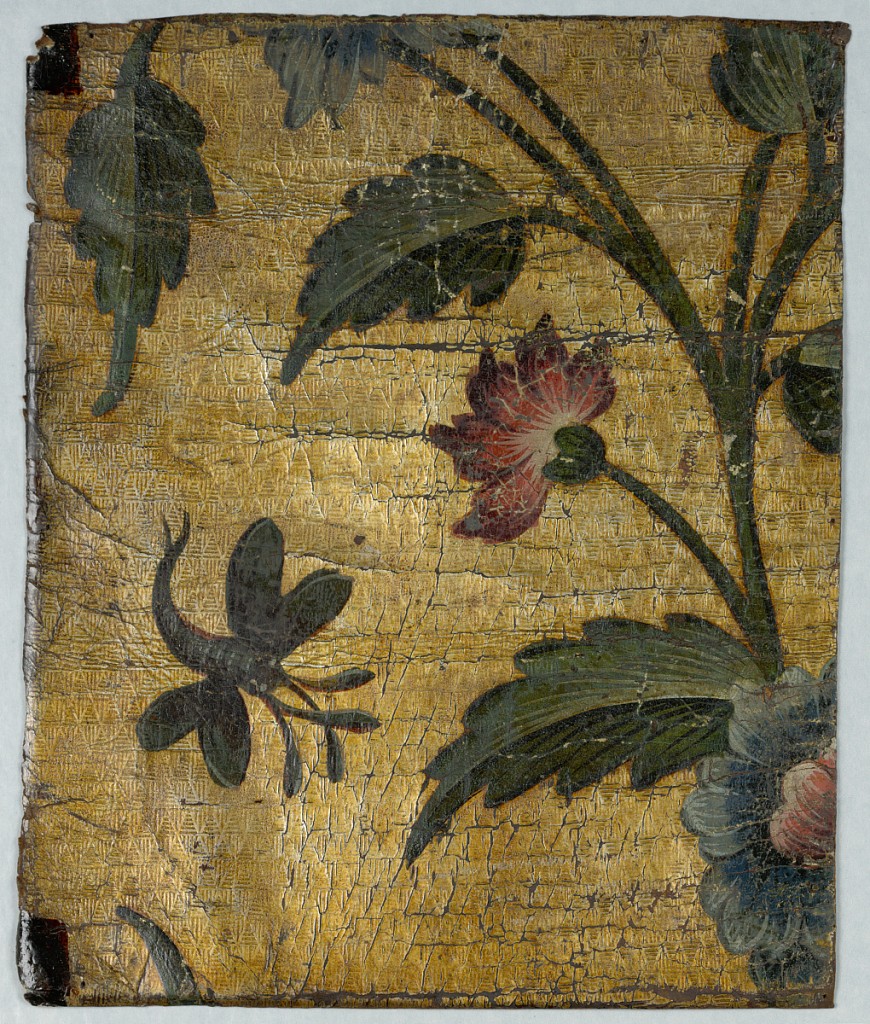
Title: Sidewall
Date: ca. 1700
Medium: leather, stamped, silvered, painted
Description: Red flower and one flying insect, possibly dragon fly. Textured, gilt background.